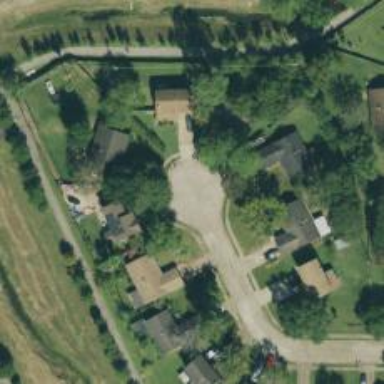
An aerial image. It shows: Circle-shaped turning circle on the road.